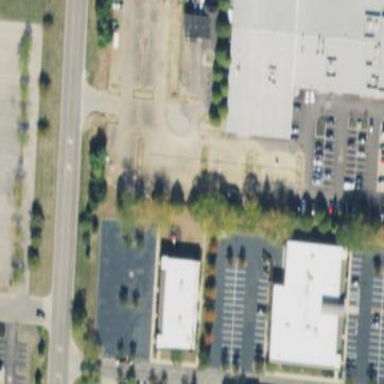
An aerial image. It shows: Building that houses car repair shop.